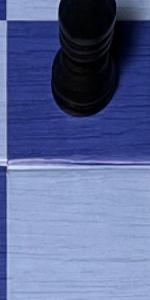
Label: Empty